Question: I know this is a little to less to get an answer on what the problem is so what I ask is how to debug it.
I get the following error (the image below). No line, script or anything specified. Also except the ones in jQuery and raphaeljs libraries I don't have any custom error handler defined.

Got any ideas on how to debug this?
(The main script for example has around 3k lines and since I don't know where the error occurs I don't know witch part of it to post. I need only a way to find that.)
Thank you for your time.
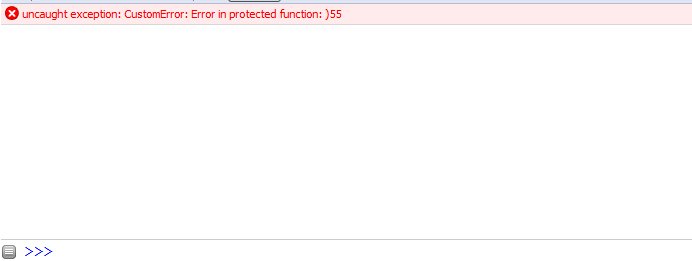
Answer: This happens when the script throws a string, rather than a proper exception, like:
'''
throw 'Error in protected function: )55';
'''
See this other SO question for possible solutions:
<URL>